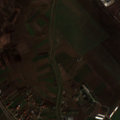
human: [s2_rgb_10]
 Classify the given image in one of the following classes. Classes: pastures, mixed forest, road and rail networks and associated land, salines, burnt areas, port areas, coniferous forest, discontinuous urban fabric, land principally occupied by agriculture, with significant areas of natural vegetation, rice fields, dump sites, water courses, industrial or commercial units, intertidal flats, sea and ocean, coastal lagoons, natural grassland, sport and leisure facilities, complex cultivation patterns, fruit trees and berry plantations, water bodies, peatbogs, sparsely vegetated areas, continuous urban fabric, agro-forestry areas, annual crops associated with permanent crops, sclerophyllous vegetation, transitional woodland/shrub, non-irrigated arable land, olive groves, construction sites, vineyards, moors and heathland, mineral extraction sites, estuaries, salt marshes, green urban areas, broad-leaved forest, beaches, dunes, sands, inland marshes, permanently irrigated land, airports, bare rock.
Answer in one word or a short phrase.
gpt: industrial or commercial units, non-irrigated arable land, vineyards, complex cultivation patterns, land principally occupied by agriculture, with significant areas of natural vegetation